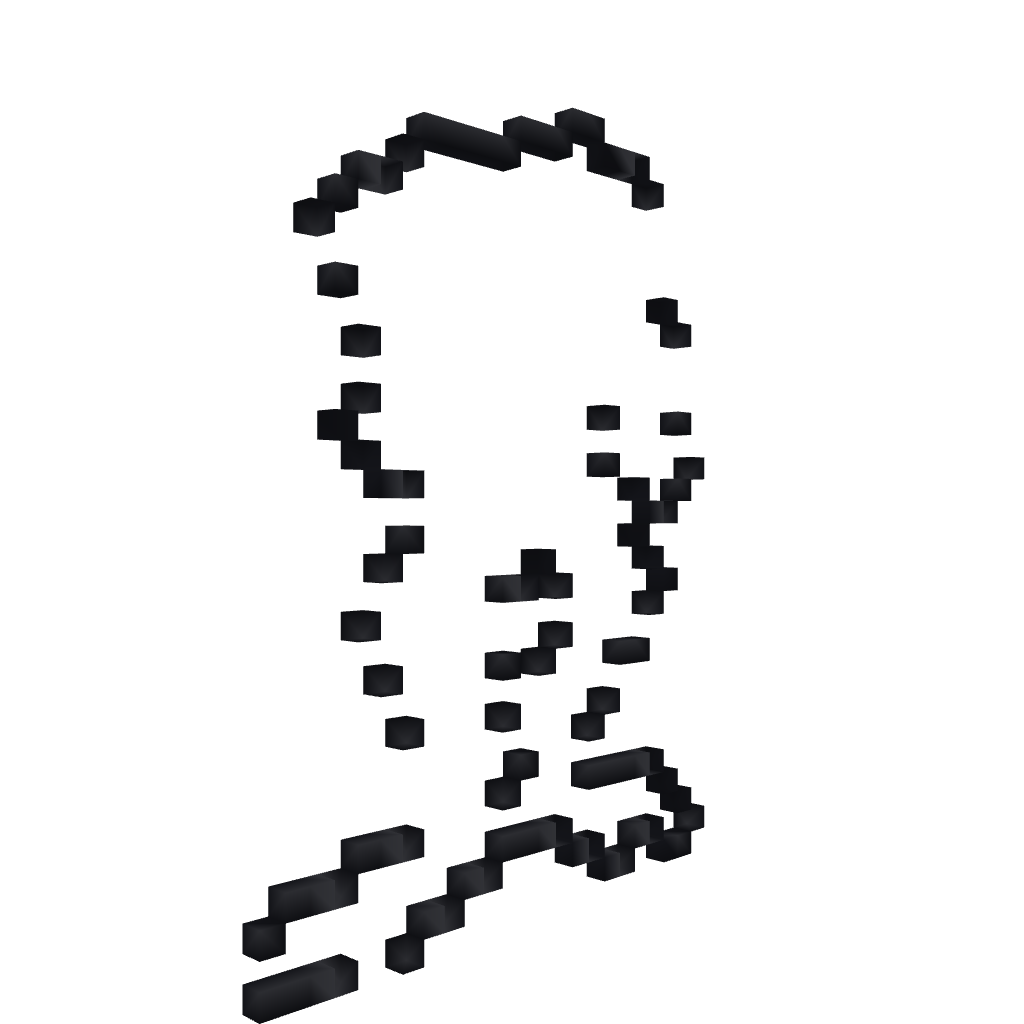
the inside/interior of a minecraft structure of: Battletoads/NES-Zitz